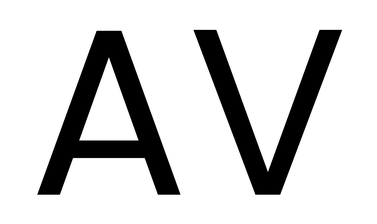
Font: Poppins-Regular